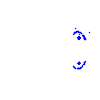
Particle: proton